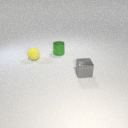
small yellow rubber sphere to the left of small gray metal cube